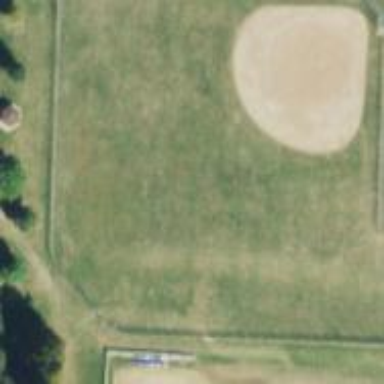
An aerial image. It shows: Baseball pitch for leisure land.